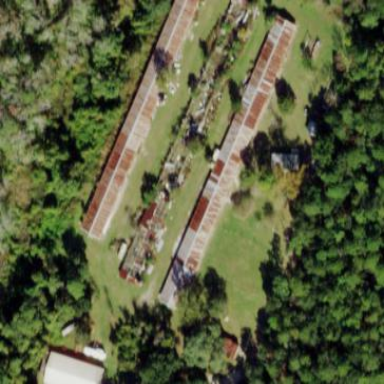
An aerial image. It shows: Poultry farmyard.